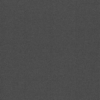
Label: dusty